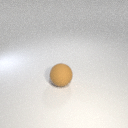
large brown rubber sphere